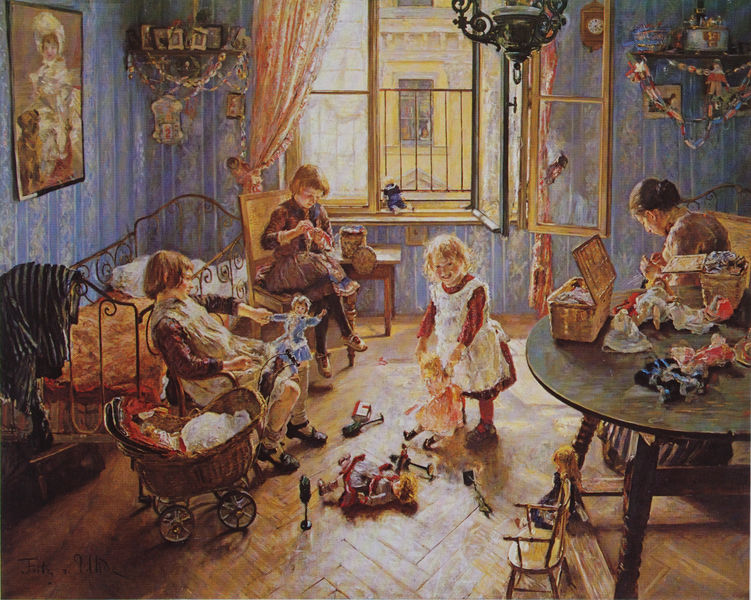
Titel: Kinderstube
Künstler: Fritz von Uhde
Standort: Hamburg
Institution: Kunsthalle
Schlagwörter: blau, gemälde, gruppe, mädchen, stadt, braun, bunt, fenster, frau, hell, holz, jahrhundertwende, kleid, kleider, lampe, lampen, licht, raum, rücken, strasse, stuhl, stühle, szene, tisch, weiss, zimmer, ölbild, ausblick, blick, dame, haus, rot, malerei, blond, regal, wand, bild, innenraum, porträt, vorhang, öl, gitter, boden, gold, interieur, realismus, stickerei, decke, familie, kind, mutter, girlande, genre, kinder, kindheit, schürze, bilder, genrebild, parkett, sonnenlicht, hof, dielen, wagen, ölgemälde, gardine, tapete, spielen, handarbeit, nähen, uhr, bett, korb, näherin, kronleuchter, leuchter, sticken, junge, freude, holztisch, lachen, spiel, truhe, offen, amme, schweden, kinderfrau, liebermann, puppe, puppen, biedermeier, sicht, schaukelstuhl, nähkorb, kinderwagen, lichtschein, spielzeug, wiege, unordnung, marionette, familienleben, näharbeit, spielsachen, hausfassade, schneiderei, kinderstuhl, kinderzimmer, kinderbett, kindermädchen, stühlchen, uhde, nähkästchen, puppenwagen, gitterbett, handarbeiten, kinderstube, kinderzimer, larsen, larssen, larsson, nach 19000, puppenkleider, spielzimmer, tapeten, blaau, parket, erzieherin, näht, erzieherinh, schürue, spielfigur